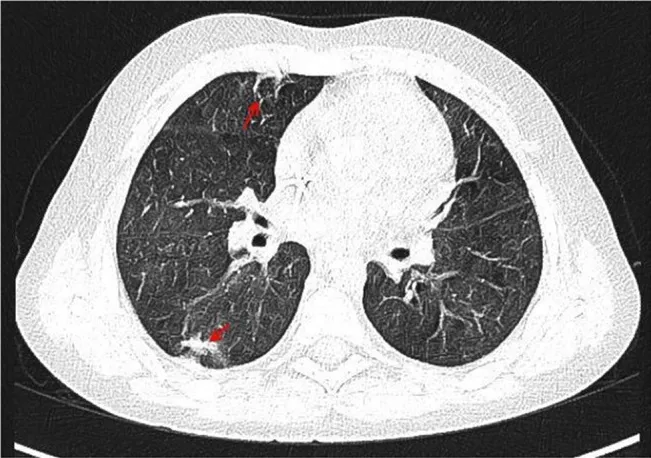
CT of the chest with contrast medium, arterial phase, coronal view. Irregular, thickened peribronchium with narrowing of the lumen of segmental and subsegmental bronchi, fibrosis (marked with arrows) with compensatory dilation of the bronchial lumen (bronchiectasis), signs of bronchiolitis in PS10 and LS 10, irregular nodules in LS9 and LS10, a trace of fluid in the pericardium, enlarged right upper paratracheal, below carina, paraaortic, perivascular lymph nodes.
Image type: radiology (ct)